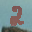
Label: 2